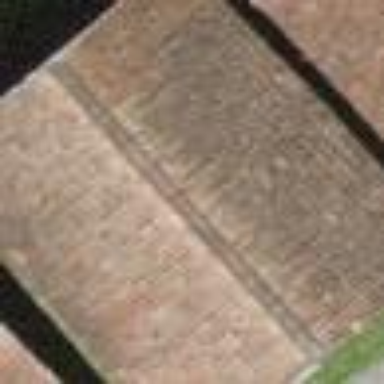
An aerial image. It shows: Barn.